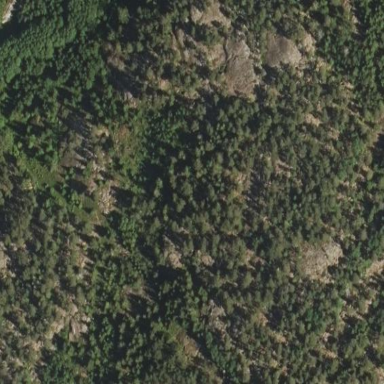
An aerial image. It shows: Landscape of bare rock.